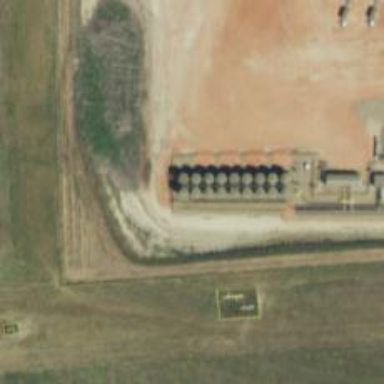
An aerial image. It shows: Storage tank that is man-made.